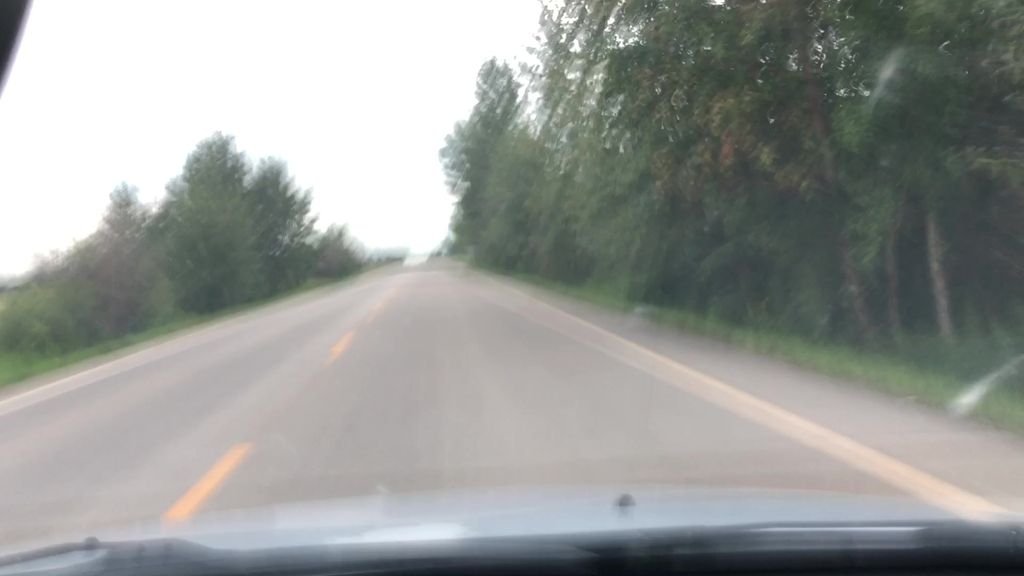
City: edmonton